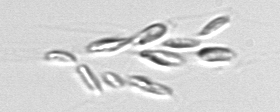
Label: Dinobryon